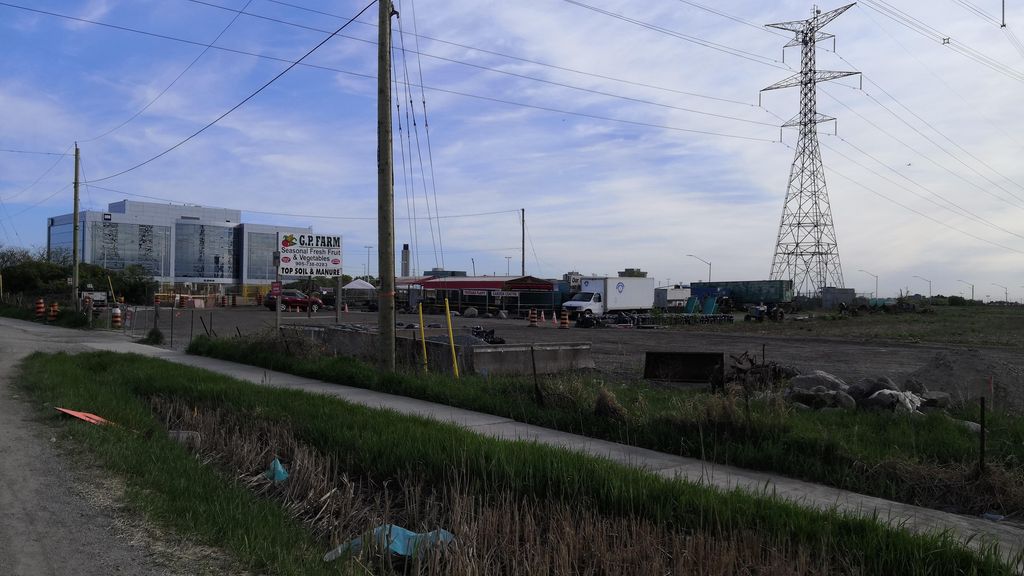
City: toronto